Question: It is required to place a number of queens so that there is a queen in each row and column. Find the number of different placements of queens that satisfy the constraint that queens cannot attack each other. Now that some queens have been placed in the existing picture, how many different combinations of placements are there for the remaining queens?
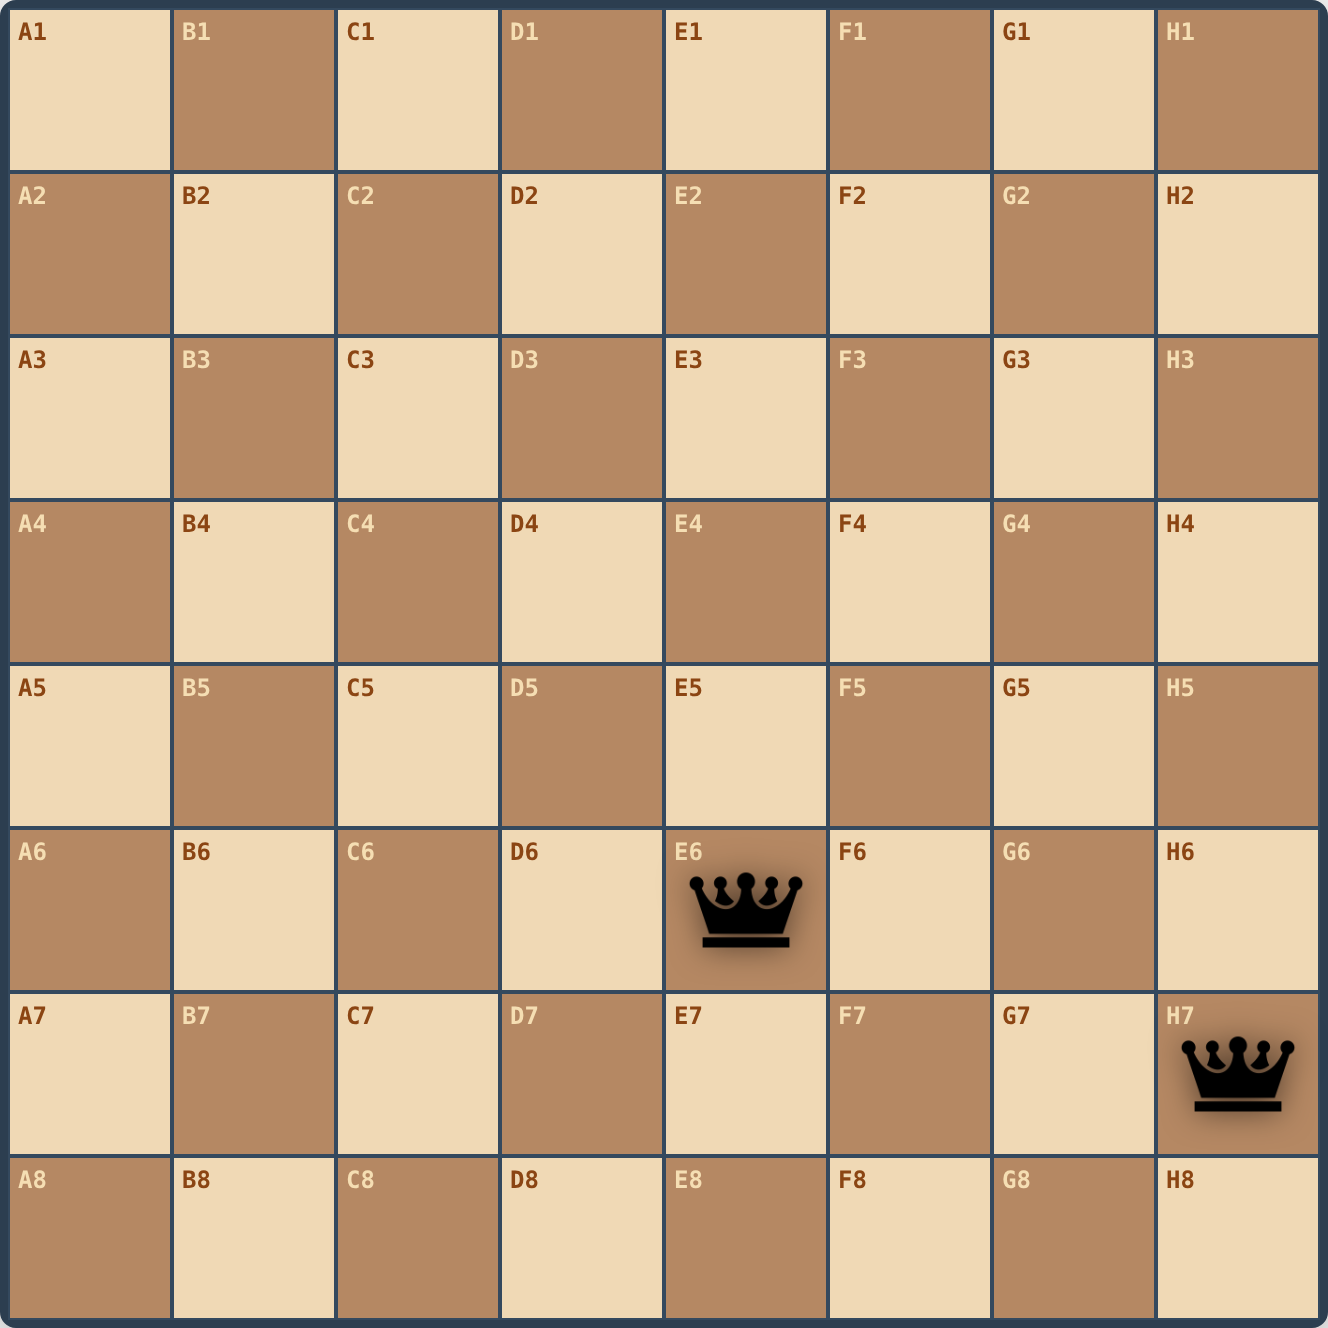
Answer: 1